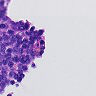
Metastatic tissue present: no